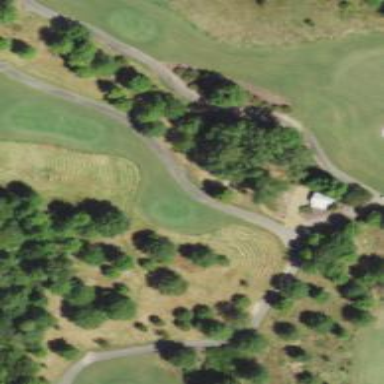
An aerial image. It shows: Service road used as golf cart path.